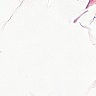
Metastatic tissue present: no